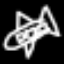
Label: airplane